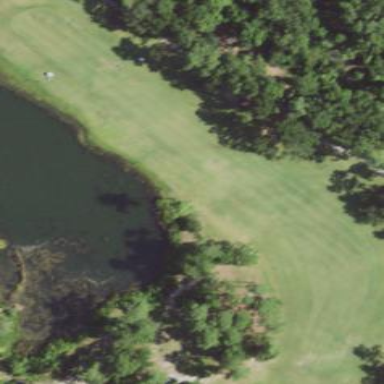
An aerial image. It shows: Grassy area serving as fairway for golf.